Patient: sex F, age 63
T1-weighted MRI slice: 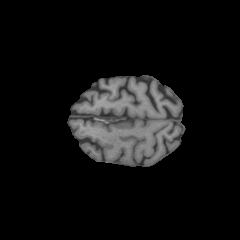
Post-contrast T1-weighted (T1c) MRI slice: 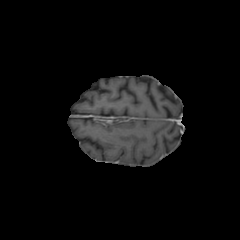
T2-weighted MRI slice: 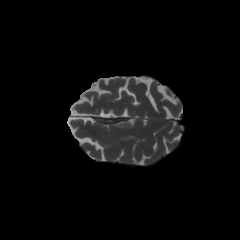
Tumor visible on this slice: no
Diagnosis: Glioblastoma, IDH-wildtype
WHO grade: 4